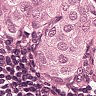
Metastatic tissue present: yes